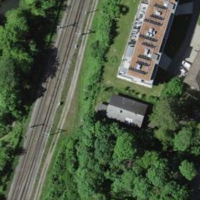
EUNIS habitat code: 53
Species observed at this site:
Prunus padus
Buxus sempervirens